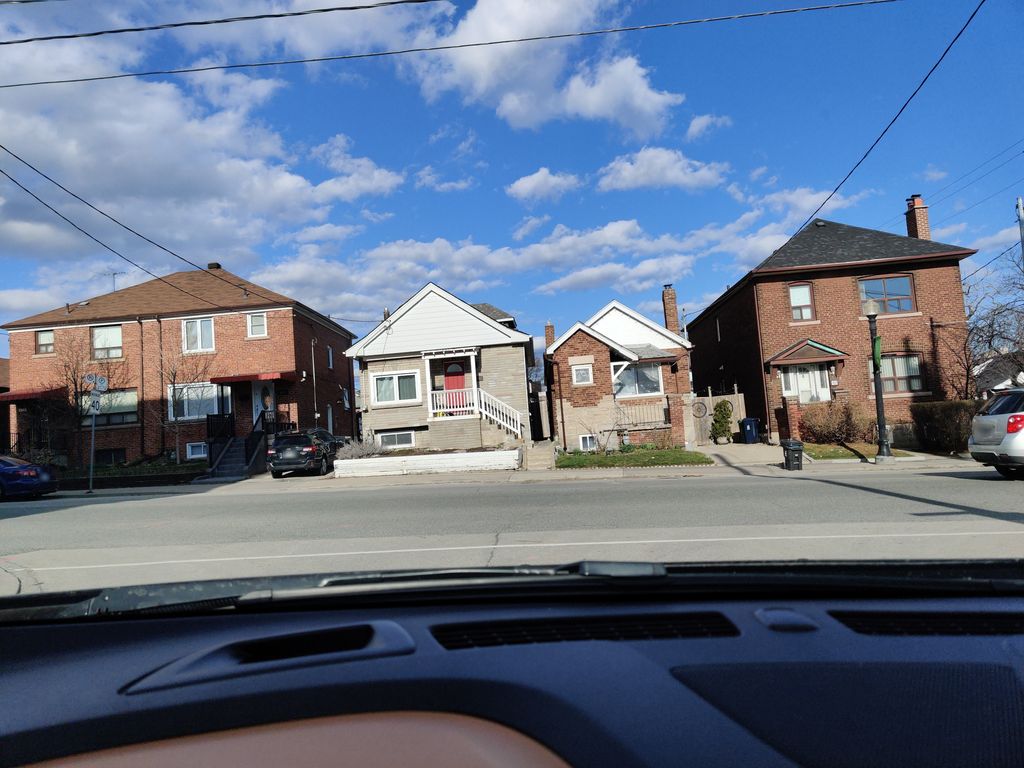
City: toronto